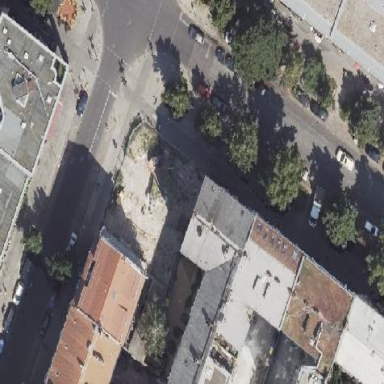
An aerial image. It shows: Street side parking area with sett surface.